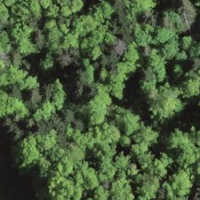
EUNIS habitat code: 41
Species observed at this site:
Cardamine heptaphylla